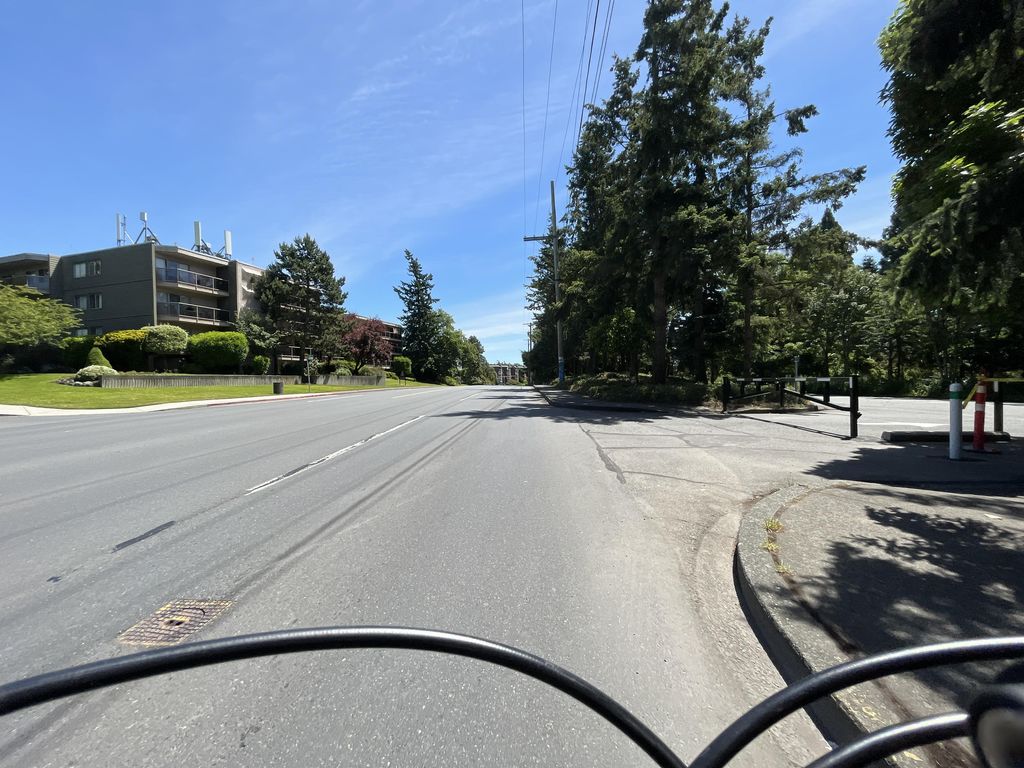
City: victoria